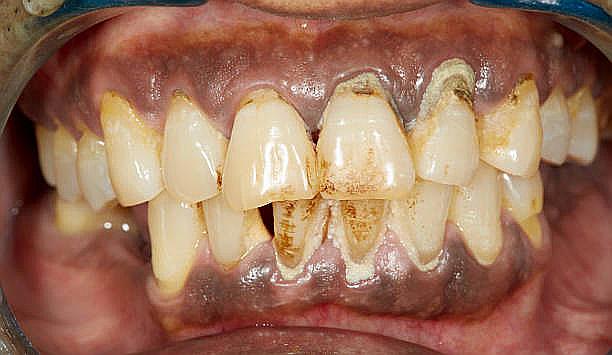
Condition: Gingivitis